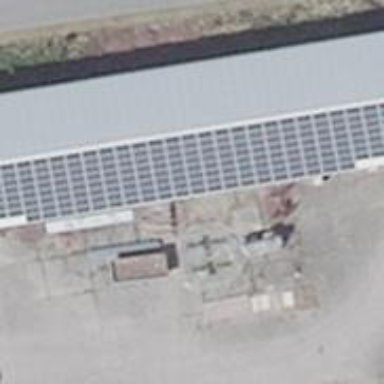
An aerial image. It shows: Small solar photovoltaic panel used as generator to produce electricity.